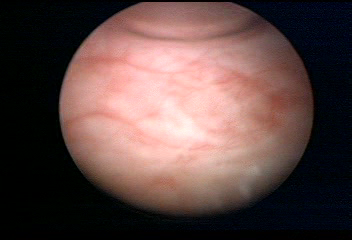
Modality: WLC
Class: Foreign bodies
Subclass: AirBubble
Bladder cancer association: No
Annotated structures: Air bubble